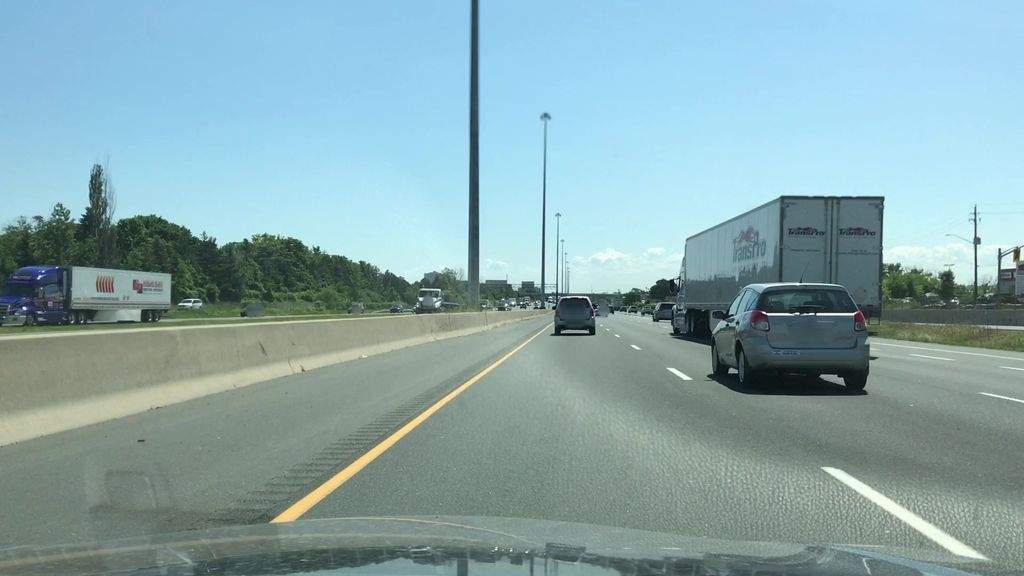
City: hamilton